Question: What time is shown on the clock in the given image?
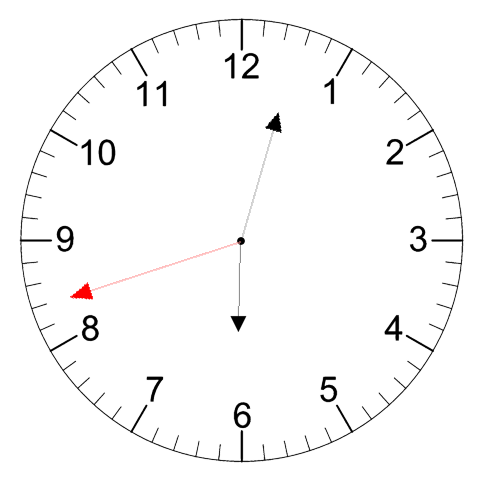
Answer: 06:02:42